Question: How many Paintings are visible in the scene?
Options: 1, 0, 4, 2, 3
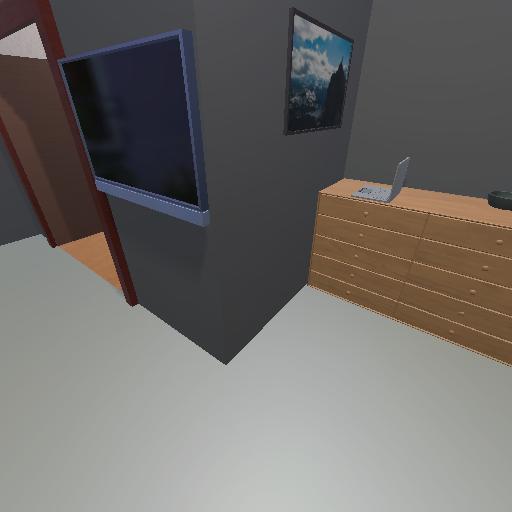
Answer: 1